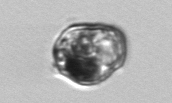
Label: Proterythropsis